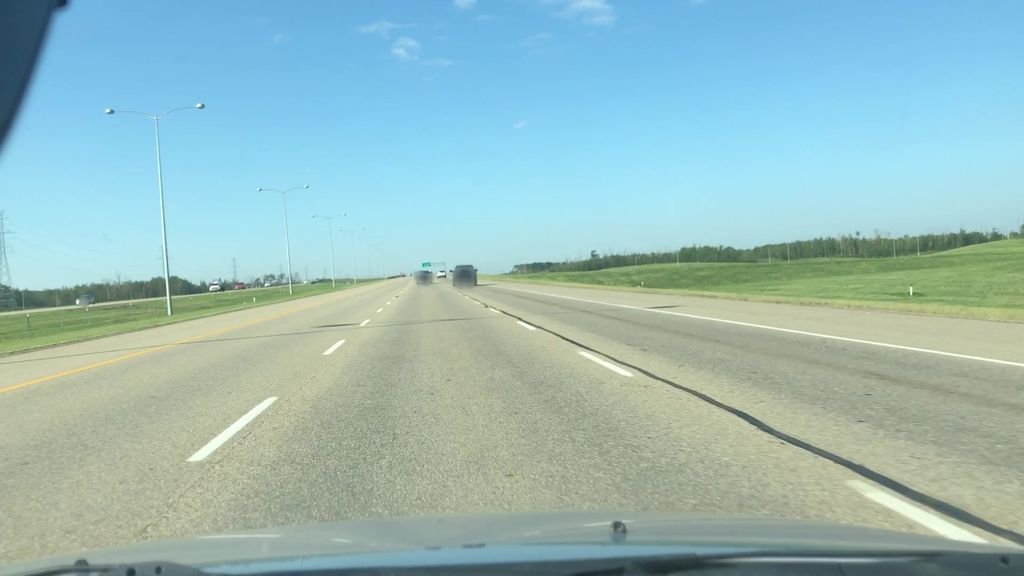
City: edmonton